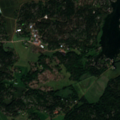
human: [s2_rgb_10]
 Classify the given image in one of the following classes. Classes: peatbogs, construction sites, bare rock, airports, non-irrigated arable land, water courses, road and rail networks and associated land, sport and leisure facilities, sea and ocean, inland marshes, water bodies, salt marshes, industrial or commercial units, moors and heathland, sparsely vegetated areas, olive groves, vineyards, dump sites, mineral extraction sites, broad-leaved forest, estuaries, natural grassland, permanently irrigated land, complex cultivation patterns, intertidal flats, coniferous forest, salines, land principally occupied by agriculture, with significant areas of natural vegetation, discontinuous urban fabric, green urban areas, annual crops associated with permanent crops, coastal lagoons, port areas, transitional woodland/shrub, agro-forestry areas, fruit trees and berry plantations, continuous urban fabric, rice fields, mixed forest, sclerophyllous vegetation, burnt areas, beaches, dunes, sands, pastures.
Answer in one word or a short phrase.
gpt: land principally occupied by agriculture, with significant areas of natural vegetation, broad-leaved forest, coniferous forest, mixed forest, sea and ocean